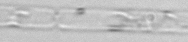
Label: Dactyliosolen_fragilissimus